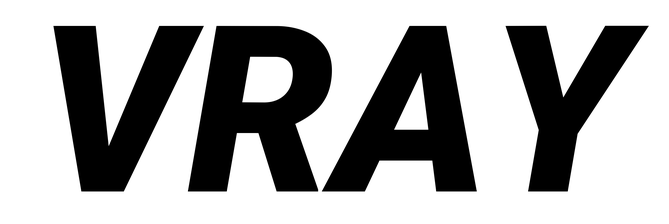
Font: Roboto-Italic_Black_Italic